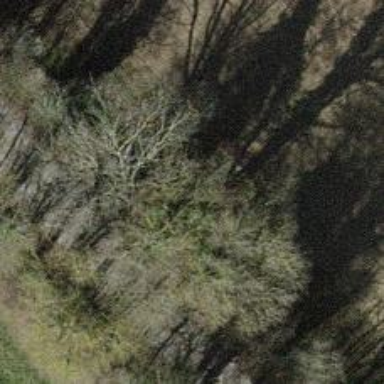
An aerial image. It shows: Row of trees in natural setting.